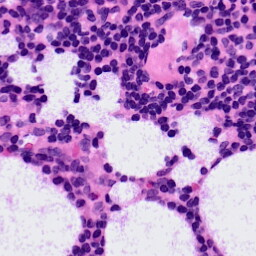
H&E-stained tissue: LymphNode